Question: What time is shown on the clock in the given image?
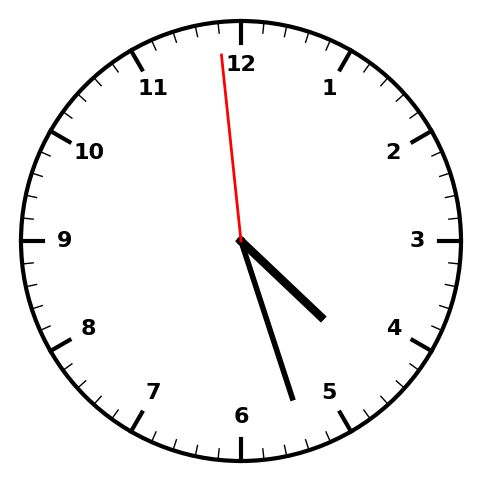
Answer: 04:26:59